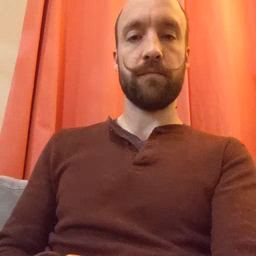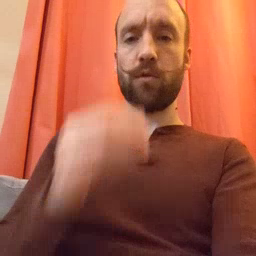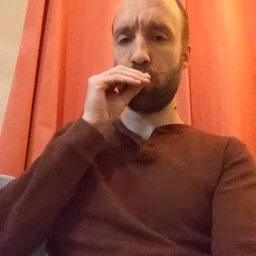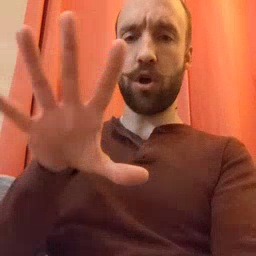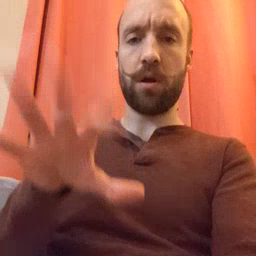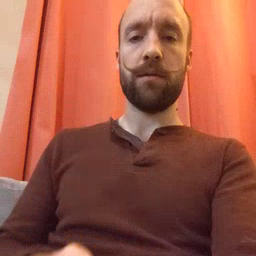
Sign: blow